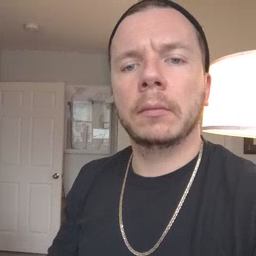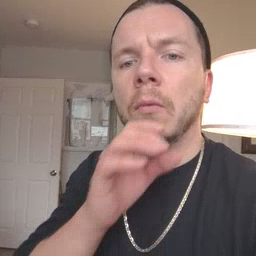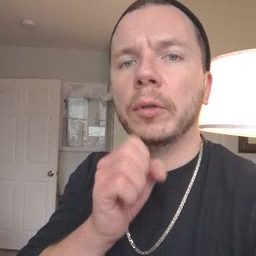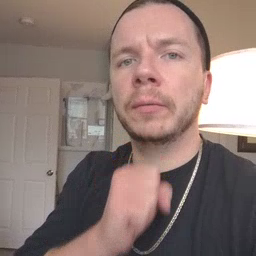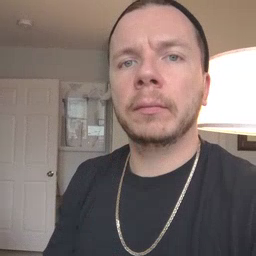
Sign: orange